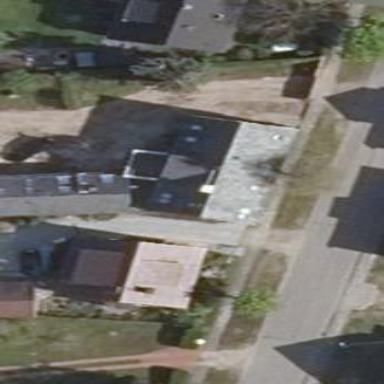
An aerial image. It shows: Grey house with flat roof.